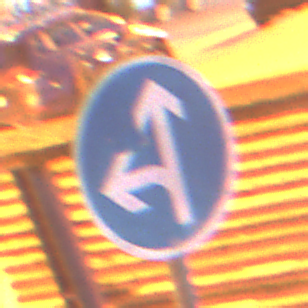
Verkehrszeichen: VorgeschriebeneFahrtrichtungGeradeausOderLinks
Umgebung: Outdoor, Urban
Tageszeit: Night
Wetter: PartlyCloudy
Licht: Artificial
Jahreszeit: NotSpecified
Kontrast: HighContrast